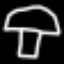
Label: mushroom